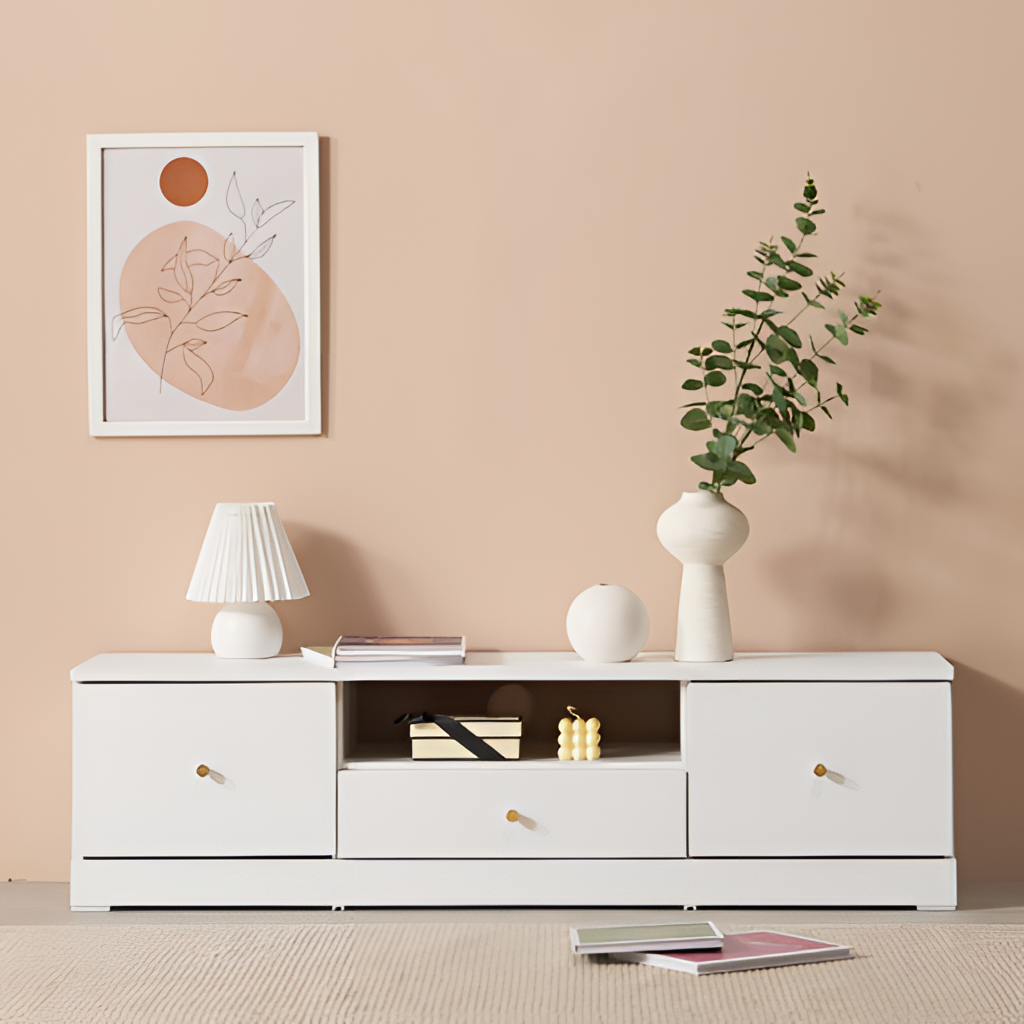
wood TV stand, living room, beige paint wallpaper, with solid pattern, beige carpet flooring, with thin striped pattern, Scandinavian